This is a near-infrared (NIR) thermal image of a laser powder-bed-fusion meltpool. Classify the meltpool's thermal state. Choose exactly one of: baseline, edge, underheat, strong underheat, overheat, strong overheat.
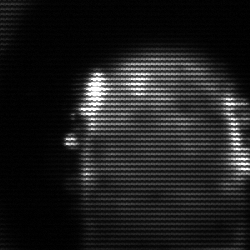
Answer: baseline